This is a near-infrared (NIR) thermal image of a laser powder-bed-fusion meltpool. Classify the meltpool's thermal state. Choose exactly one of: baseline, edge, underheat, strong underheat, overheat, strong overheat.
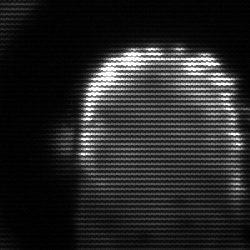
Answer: baseline